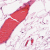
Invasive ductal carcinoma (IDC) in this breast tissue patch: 0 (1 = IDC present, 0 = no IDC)